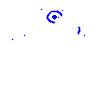
Particle: electron